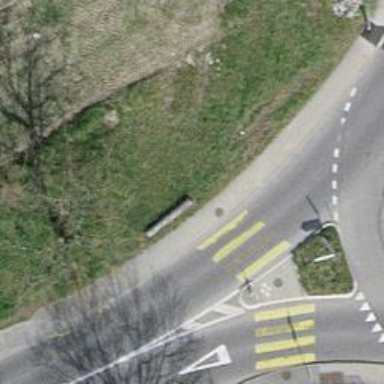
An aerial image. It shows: Kerb barrier.